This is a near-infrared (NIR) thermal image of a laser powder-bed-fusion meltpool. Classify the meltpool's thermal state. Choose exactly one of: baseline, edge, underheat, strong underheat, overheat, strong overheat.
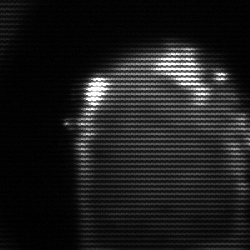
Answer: baseline